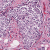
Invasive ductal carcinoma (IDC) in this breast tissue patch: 1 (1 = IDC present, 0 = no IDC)